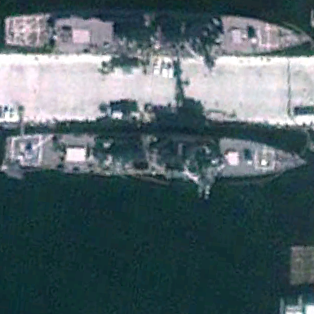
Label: destroyer